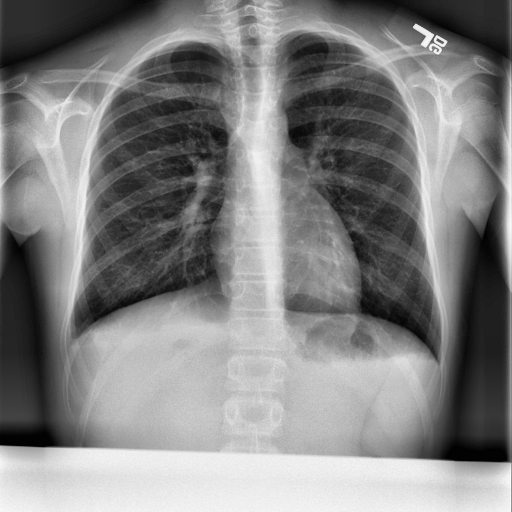
Finding: NORMAL